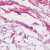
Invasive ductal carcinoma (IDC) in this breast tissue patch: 0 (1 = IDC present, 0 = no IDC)